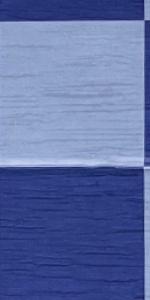
Label: Empty